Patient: sex M, age 26
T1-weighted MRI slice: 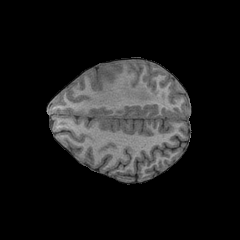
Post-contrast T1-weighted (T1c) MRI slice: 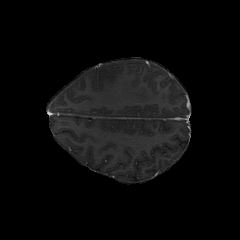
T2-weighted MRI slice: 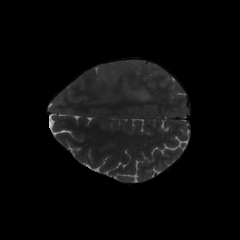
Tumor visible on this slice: yes
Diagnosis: Astrocytoma, IDH-mutant
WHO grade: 3